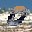
Label: 0